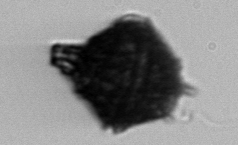
Label: Gonyaulax